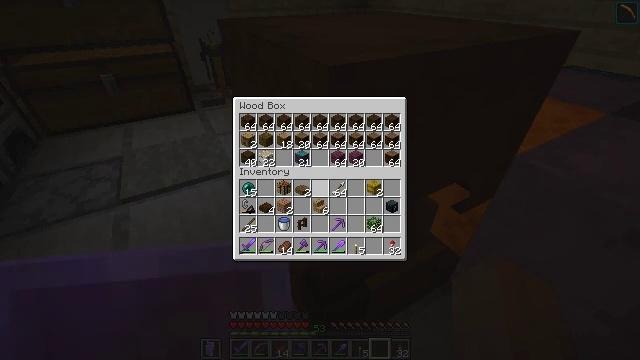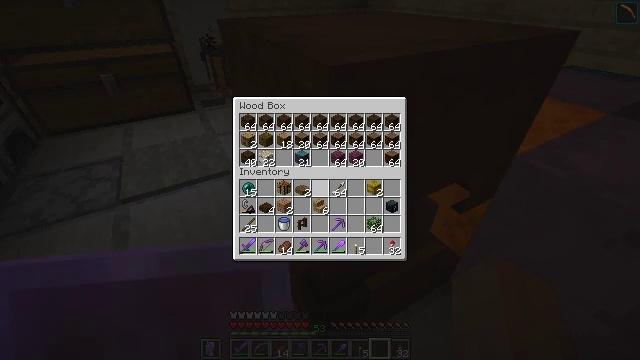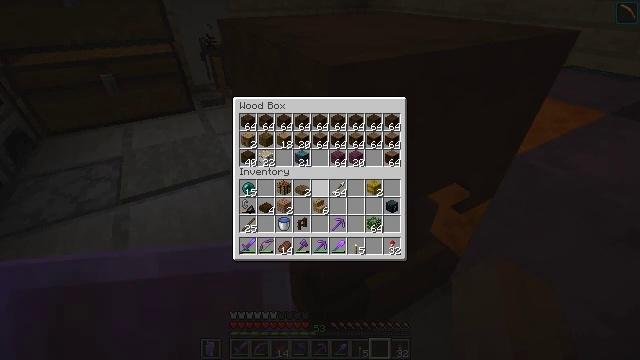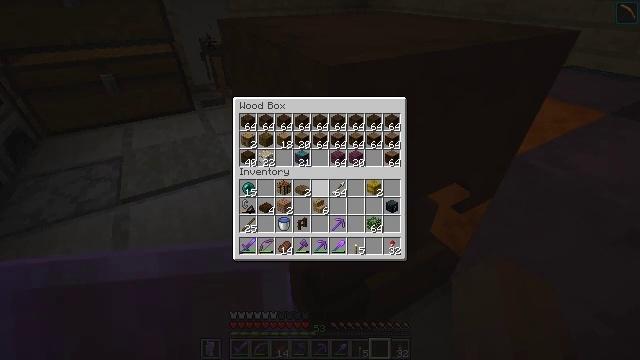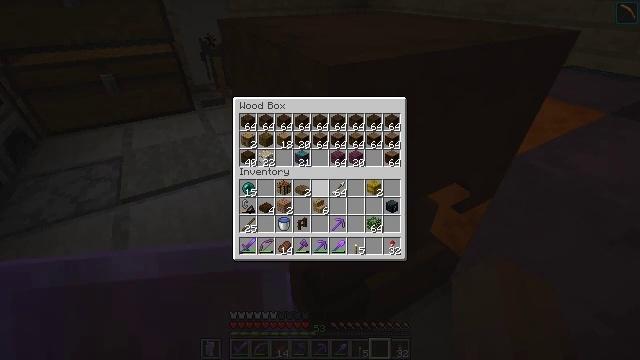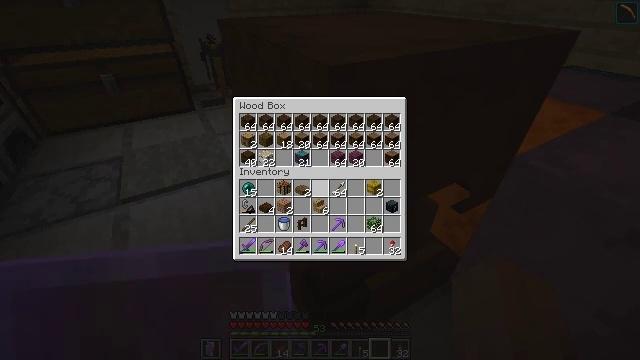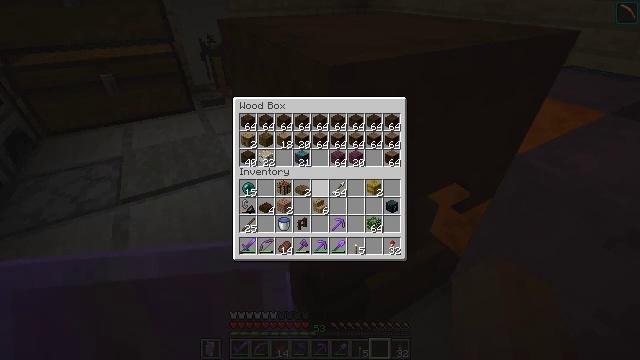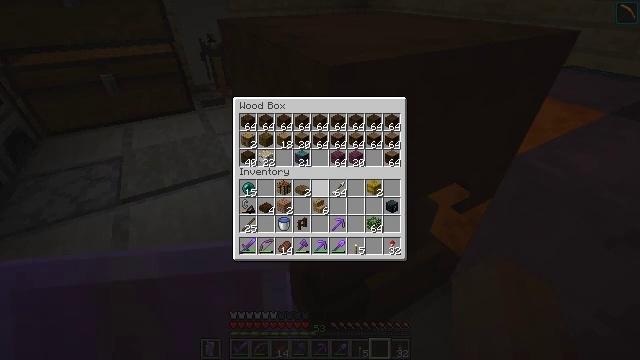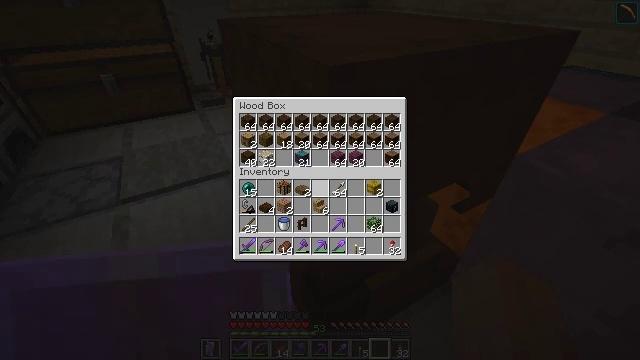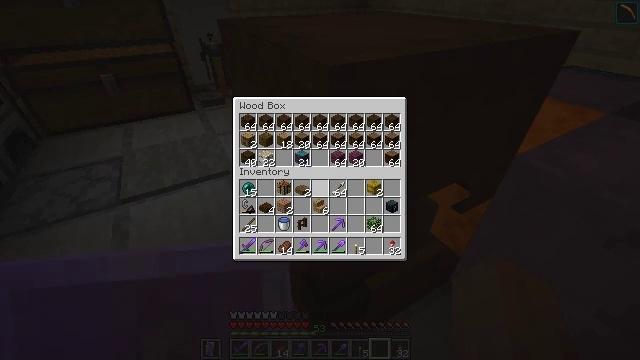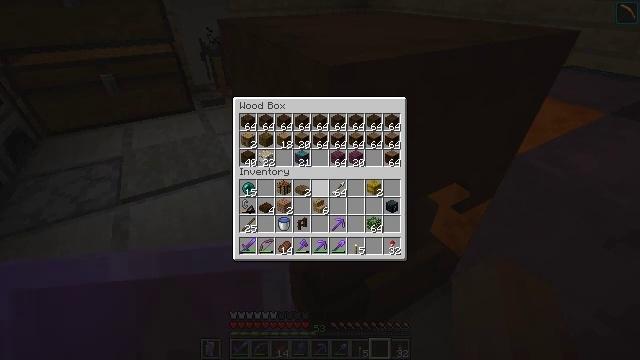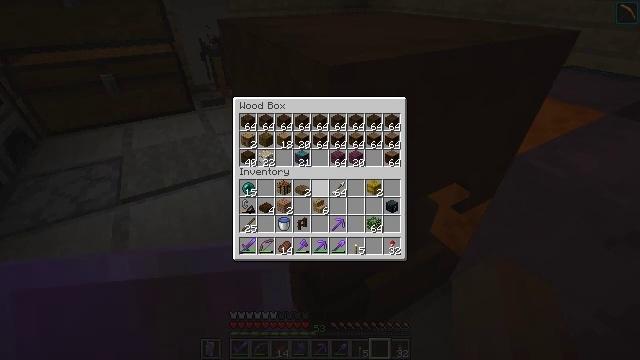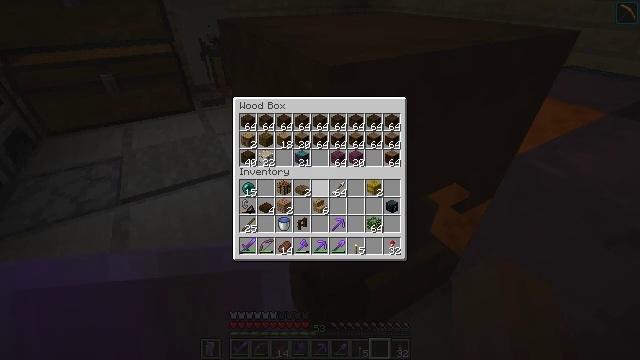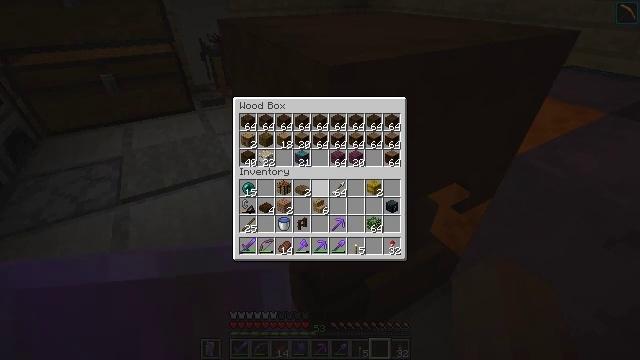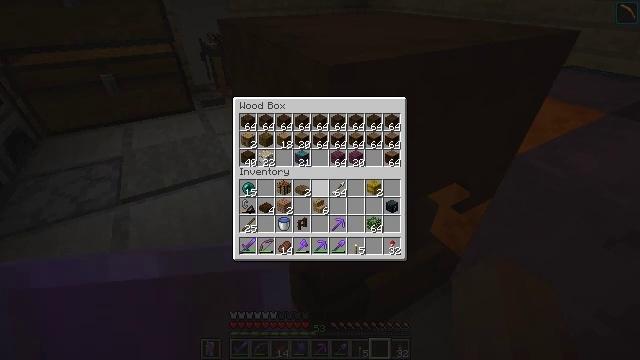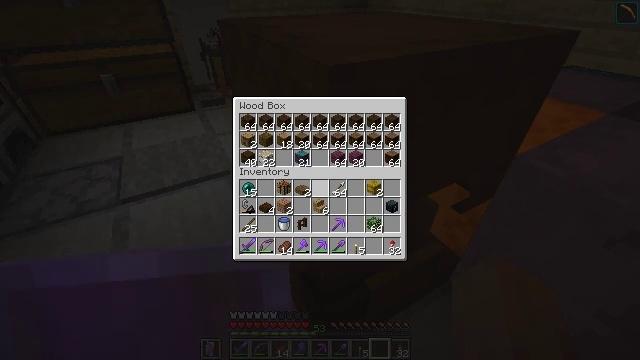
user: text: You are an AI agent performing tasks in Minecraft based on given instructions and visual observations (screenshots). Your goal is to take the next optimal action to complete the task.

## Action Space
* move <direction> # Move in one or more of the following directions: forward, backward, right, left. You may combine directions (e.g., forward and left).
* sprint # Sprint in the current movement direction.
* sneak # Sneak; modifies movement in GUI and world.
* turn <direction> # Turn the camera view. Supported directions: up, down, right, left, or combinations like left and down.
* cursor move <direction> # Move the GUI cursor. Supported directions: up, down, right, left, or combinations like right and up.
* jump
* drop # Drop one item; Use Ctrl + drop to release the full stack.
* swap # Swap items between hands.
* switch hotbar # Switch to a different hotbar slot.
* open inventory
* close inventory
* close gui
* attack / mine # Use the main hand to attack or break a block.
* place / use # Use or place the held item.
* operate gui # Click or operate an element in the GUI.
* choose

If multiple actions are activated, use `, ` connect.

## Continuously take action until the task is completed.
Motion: motion action
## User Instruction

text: Mine the brown shulker box.
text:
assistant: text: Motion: no_op
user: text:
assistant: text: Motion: no_op
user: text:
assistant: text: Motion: no_op
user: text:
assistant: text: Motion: no_op
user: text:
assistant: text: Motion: no_op
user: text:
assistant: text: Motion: no_op
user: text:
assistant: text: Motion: no_op
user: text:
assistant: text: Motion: no_op
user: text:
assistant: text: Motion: no_op
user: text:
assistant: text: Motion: no_op
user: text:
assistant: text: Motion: no_op
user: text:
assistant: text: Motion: no_op
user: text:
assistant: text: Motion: no_op
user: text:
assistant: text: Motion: no_op
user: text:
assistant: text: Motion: no_op
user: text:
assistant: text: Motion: no_op
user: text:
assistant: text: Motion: no_op
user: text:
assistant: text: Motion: no_op
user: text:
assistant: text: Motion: no_op
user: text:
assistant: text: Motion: no_op
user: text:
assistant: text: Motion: no_op
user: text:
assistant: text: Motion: no_op
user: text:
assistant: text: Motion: no_op
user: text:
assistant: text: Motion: no_op
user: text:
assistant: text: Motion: no_op
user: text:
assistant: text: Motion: no_op
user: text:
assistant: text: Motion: no_op
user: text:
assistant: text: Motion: no_op
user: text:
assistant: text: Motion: no_op
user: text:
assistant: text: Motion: no_op